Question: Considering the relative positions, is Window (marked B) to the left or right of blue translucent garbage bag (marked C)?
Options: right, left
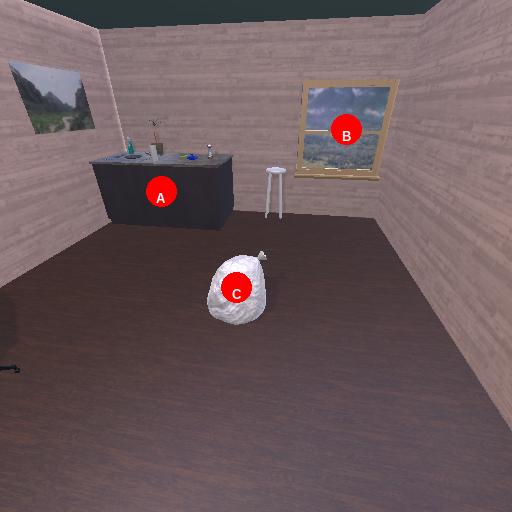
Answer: right